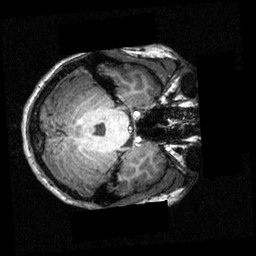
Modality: T1w
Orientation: axial
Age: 19
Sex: male
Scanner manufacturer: siemens
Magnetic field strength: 3.951 T
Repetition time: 1.5 s
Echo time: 0.00335 s